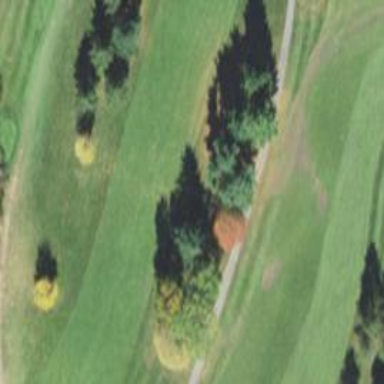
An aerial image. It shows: View of golf hole.